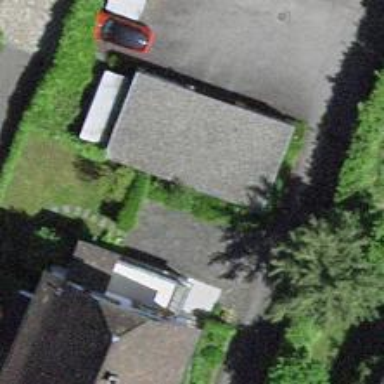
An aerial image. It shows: Garage building.